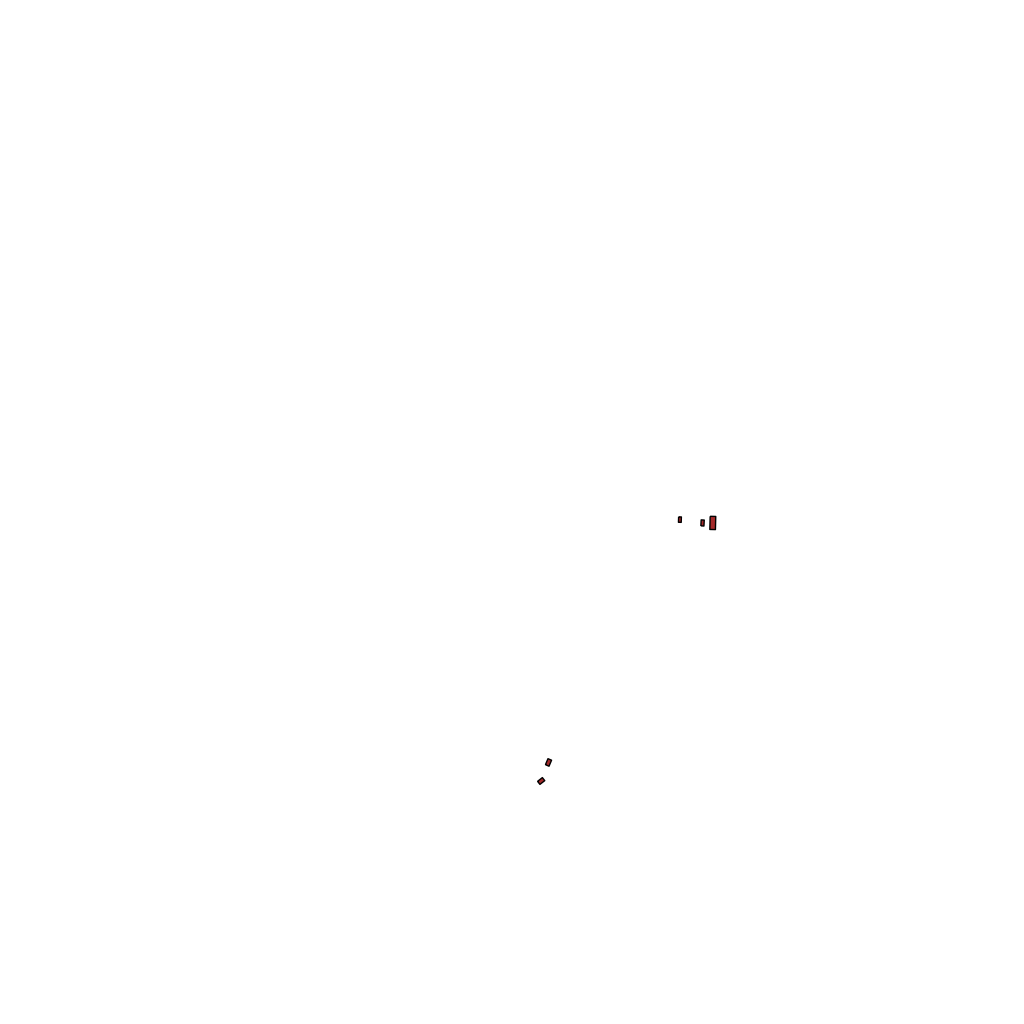
Tags: overhead vector_map, industrial, recreation, special, individual_rise, density_1, Facility, 1.0 km²